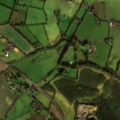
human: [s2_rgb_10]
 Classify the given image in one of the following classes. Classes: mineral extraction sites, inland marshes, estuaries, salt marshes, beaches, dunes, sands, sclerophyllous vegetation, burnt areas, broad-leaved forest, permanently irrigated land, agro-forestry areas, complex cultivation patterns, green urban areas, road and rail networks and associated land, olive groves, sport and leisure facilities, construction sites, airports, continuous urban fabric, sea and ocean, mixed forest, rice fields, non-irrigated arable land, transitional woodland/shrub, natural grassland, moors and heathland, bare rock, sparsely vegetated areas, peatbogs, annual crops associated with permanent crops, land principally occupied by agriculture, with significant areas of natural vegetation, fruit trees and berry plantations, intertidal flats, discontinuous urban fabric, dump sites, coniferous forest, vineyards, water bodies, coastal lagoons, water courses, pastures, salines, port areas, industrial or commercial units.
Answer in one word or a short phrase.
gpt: non-irrigated arable land, pastures, broad-leaved forest